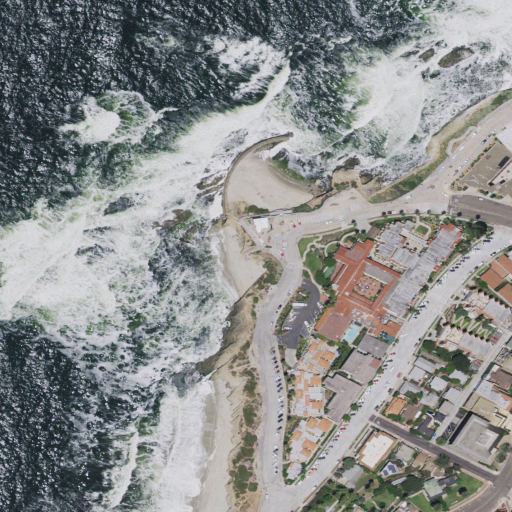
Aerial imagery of island in California named Seal Rock containing open water, medium intensity development, high intensity development, shrub, barren land, and low intensity development